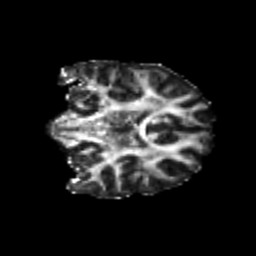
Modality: FA
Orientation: coronal
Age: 20
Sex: female
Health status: healthy
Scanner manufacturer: philips
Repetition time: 7.388 s
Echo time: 0.08599 s